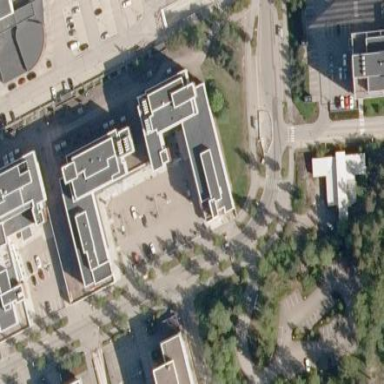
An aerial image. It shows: Office building with flat roof.